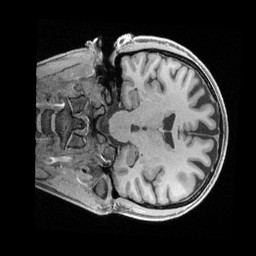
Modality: T1w
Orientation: coronal
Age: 38
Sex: female
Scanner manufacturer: siemens
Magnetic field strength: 3 T
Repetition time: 2.4 s
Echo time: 0.00241 s